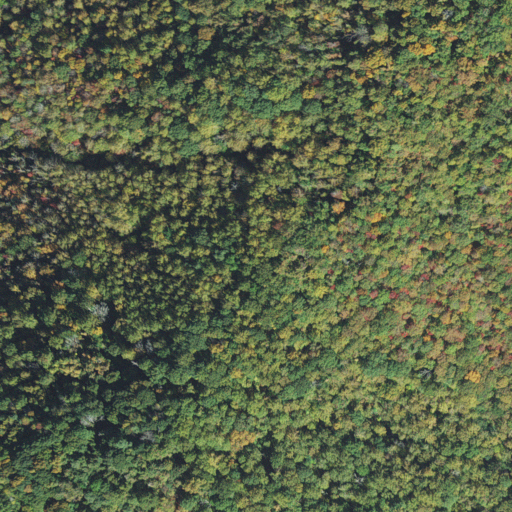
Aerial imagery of gap in North Carolina named Low Gap containing only deciduous forest